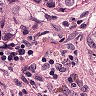
Metastatic tissue present: yes